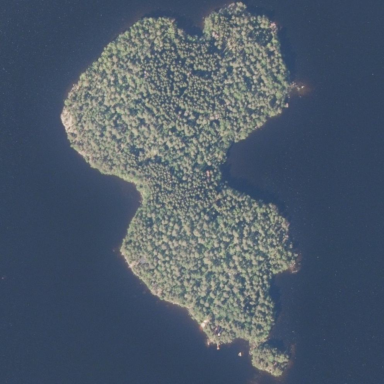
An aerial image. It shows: Mixed leaf woodland that serves as forest. It is classified as islet and consists of combination of mixed leaf types.